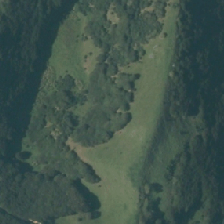
Land cover: grose_broom